Question: I'm trying to disable the maximize capacity (not the maximize button) in a wpf window, but so far nothing has succeded.
I'm using a window with WindowStyle="none", but when I drag the window to the far top of the screen, the OS "maximizes" the window (terribly bad, by the way).
I uploaded 3 pictures to show what is happening exactly.
(however, due to the fact that I don't have 10 reputation, I have to post the links instead. Sorry about that. And I can't put all 3 links, only 2 of them, but the first one is just of the window working normally)
During:

After:
<URL>
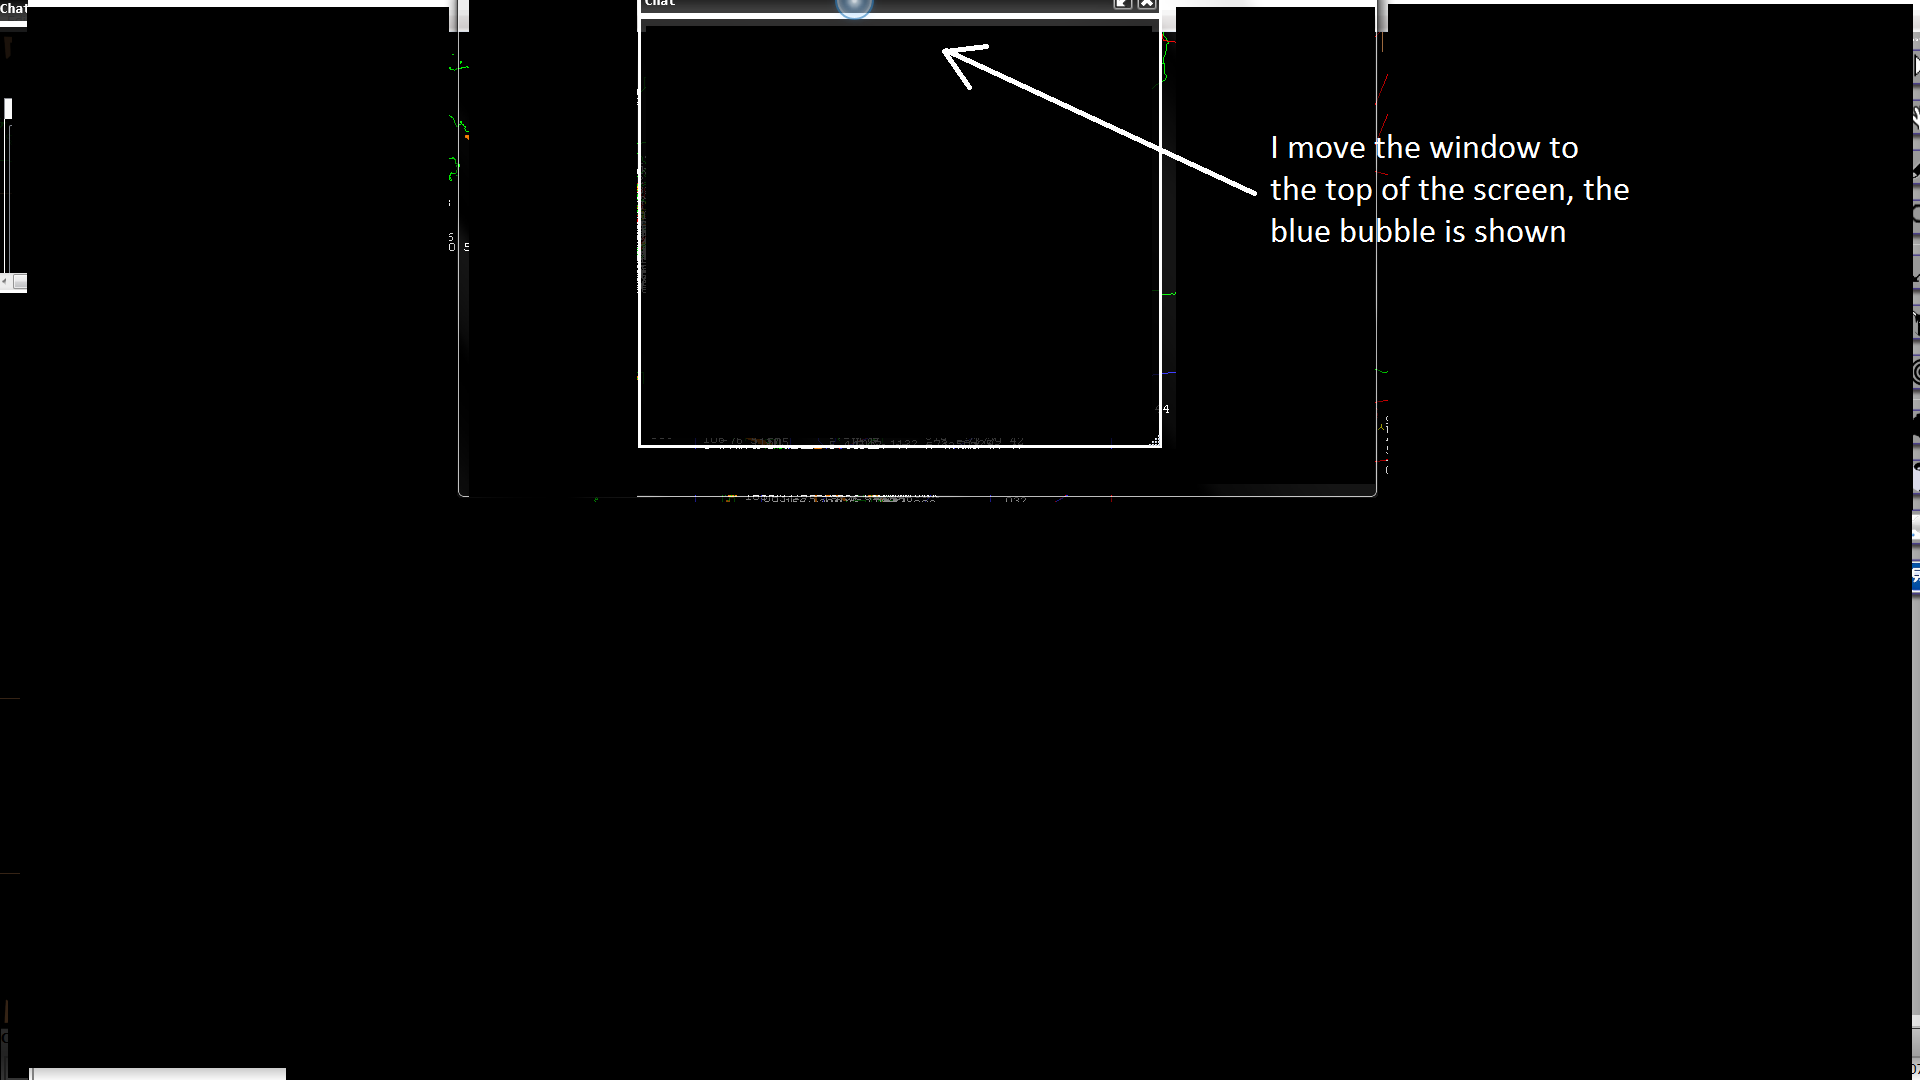
Answer: use the window state change event:
'''
private void Window_StateChanged(object sender, EventArgs e)
{
if (this.WindowState == System.Windows.WindowState.Maximized)
{
this.WindowState = System.Windows.WindowState.Normal;
}
}
'''